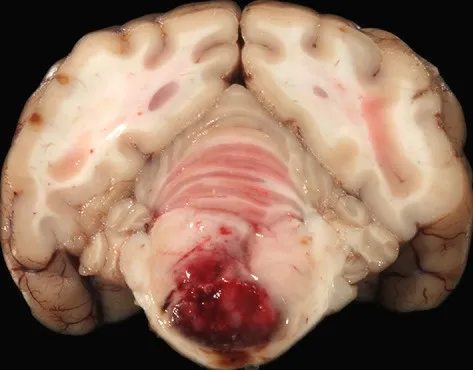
The transverse section of the pons shows a focal, large, bulging hemorrhagic predominantly left-sided mass (1 cm).
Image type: radiology (ct)